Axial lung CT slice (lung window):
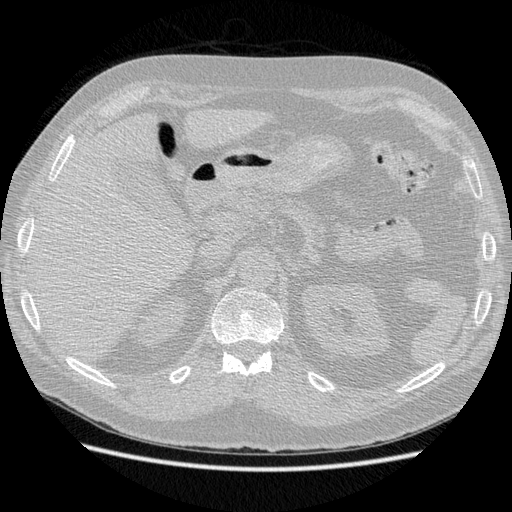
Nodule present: no